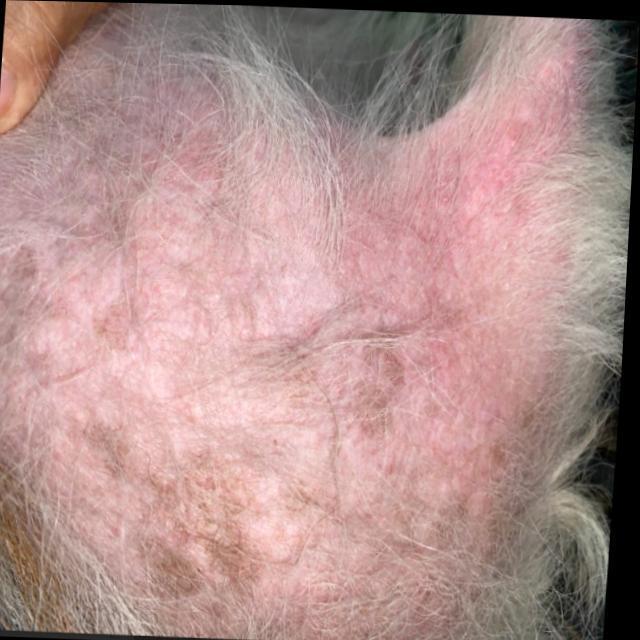
Canine demodicosis (Demodex mange) — caused by Demodex canis mites. Presents with alopecia, follicular papules, pustules, and comedones. Often localized on face and forelimbs.